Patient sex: M
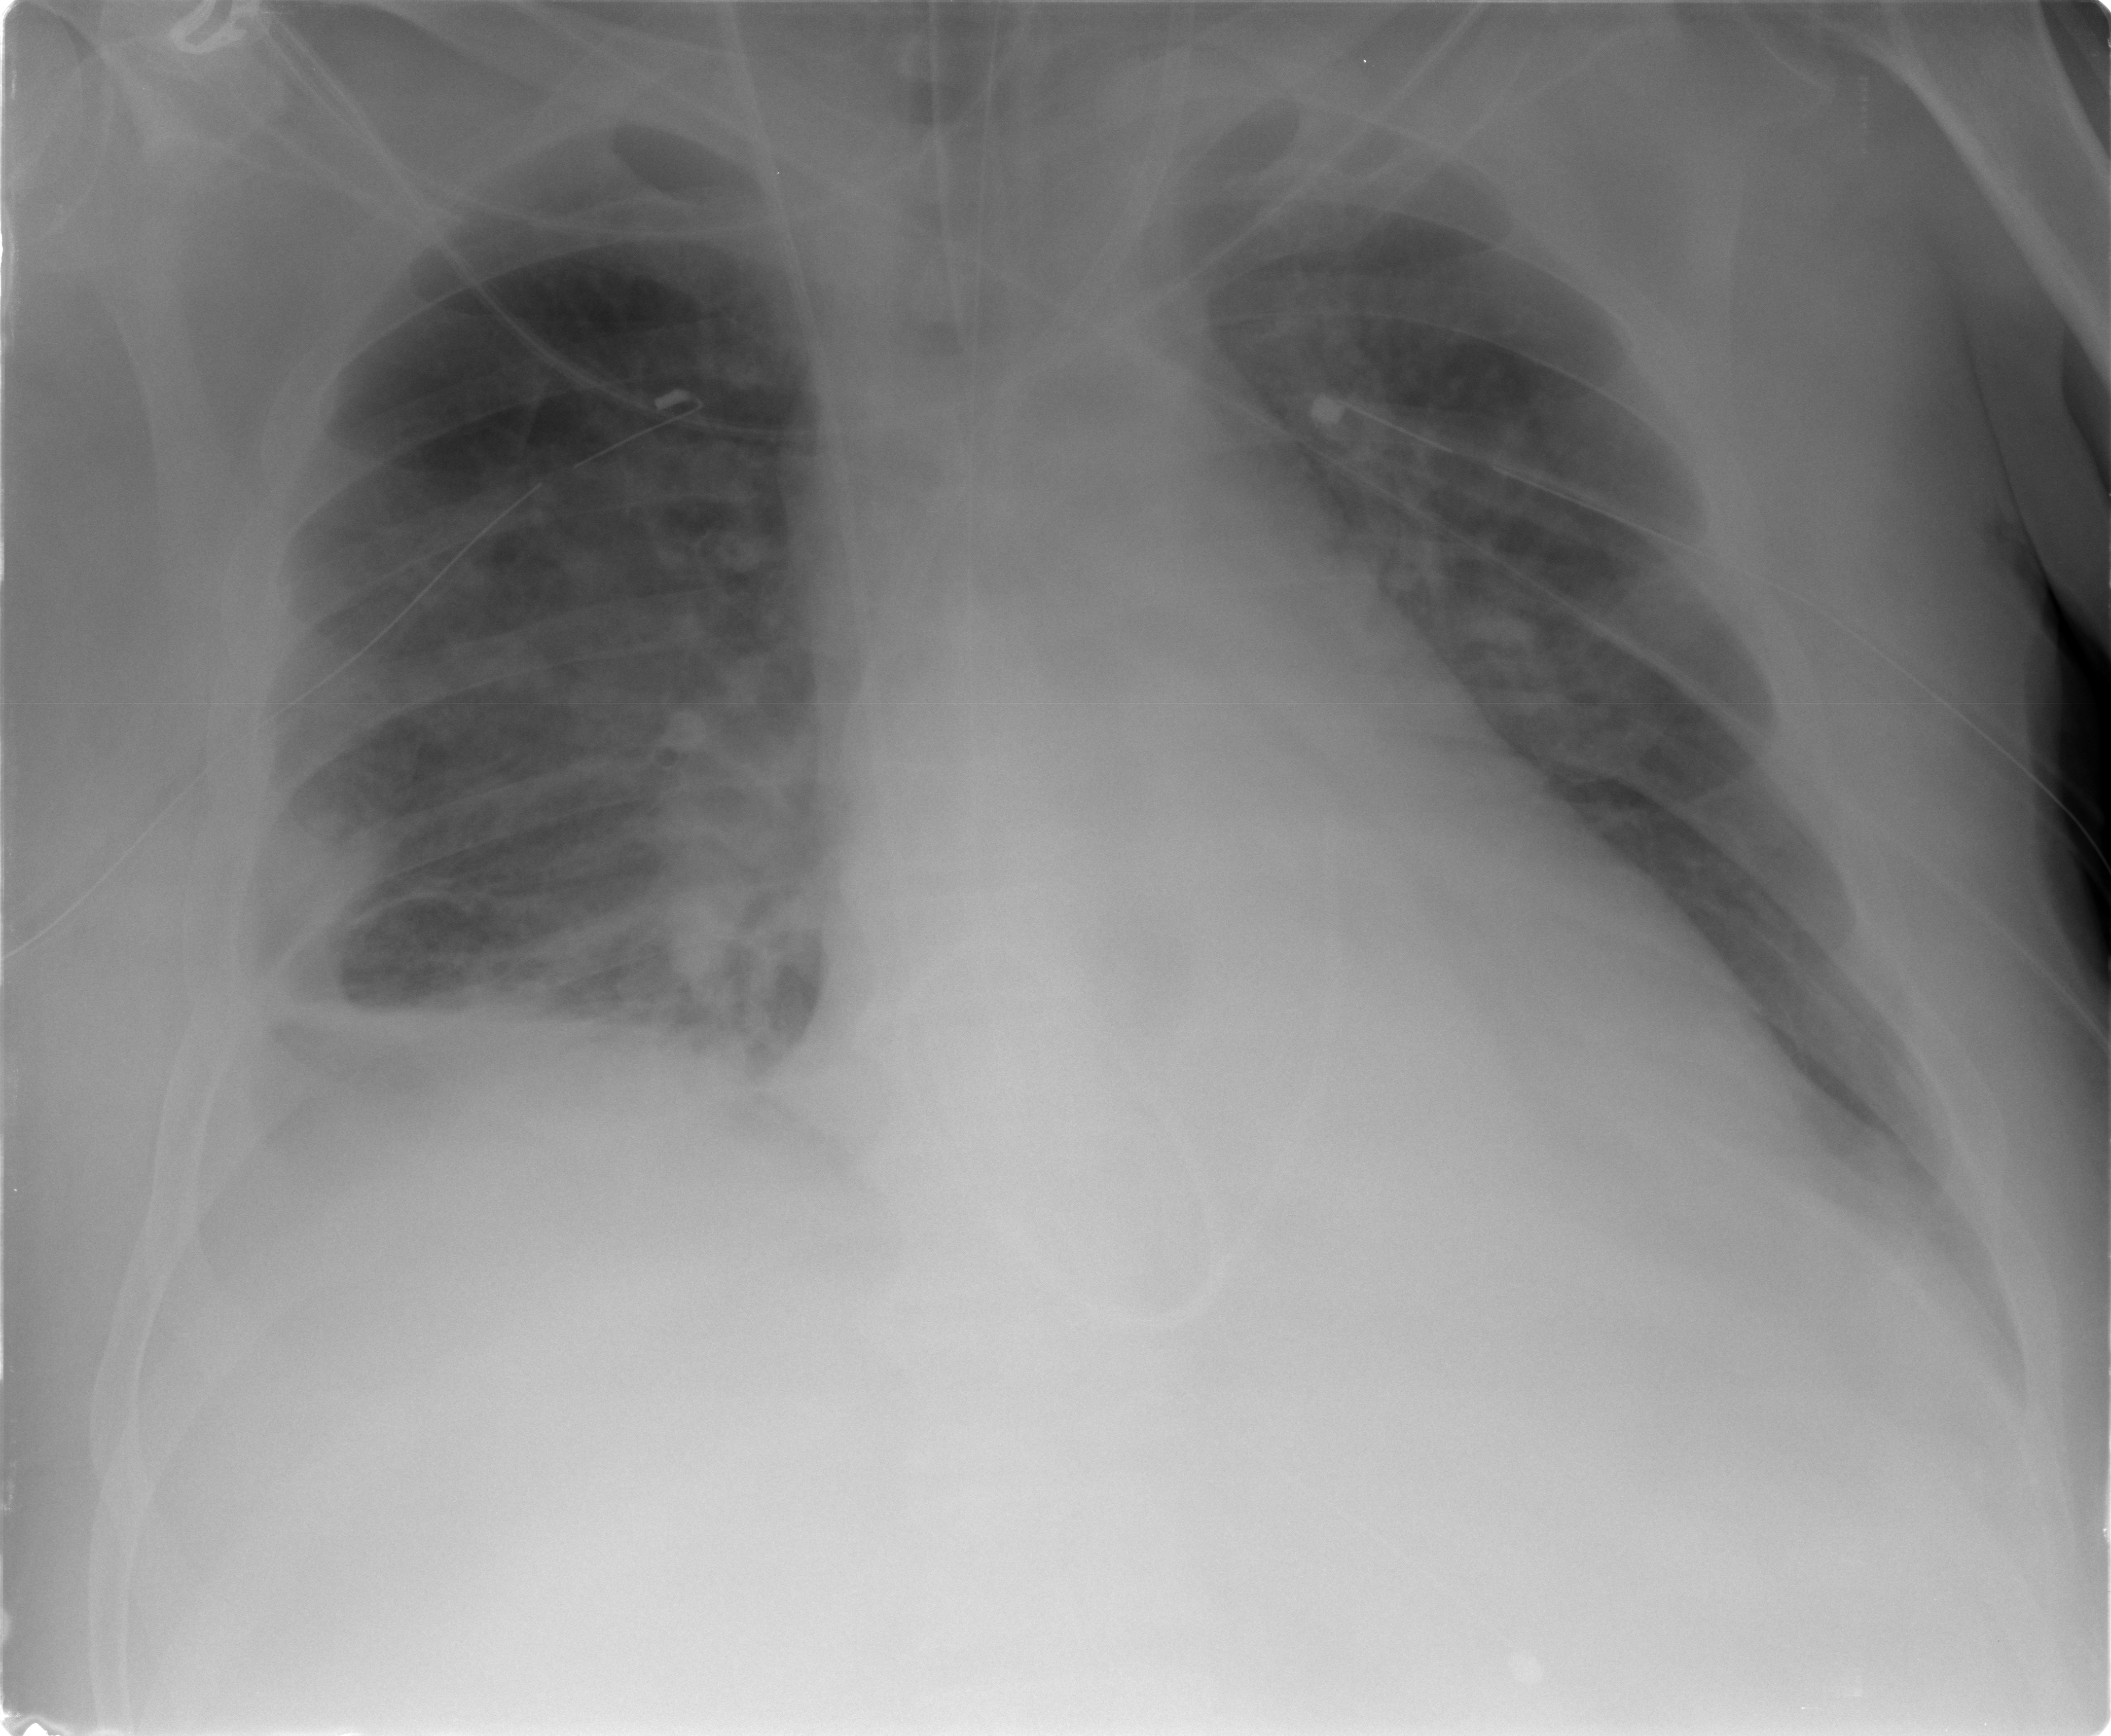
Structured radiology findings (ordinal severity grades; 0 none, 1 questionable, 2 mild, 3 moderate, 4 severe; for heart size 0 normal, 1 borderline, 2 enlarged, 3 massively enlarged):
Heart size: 2
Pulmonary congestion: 0
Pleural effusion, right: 2
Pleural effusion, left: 2
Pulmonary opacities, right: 2
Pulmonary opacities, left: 0
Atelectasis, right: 2
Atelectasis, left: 0